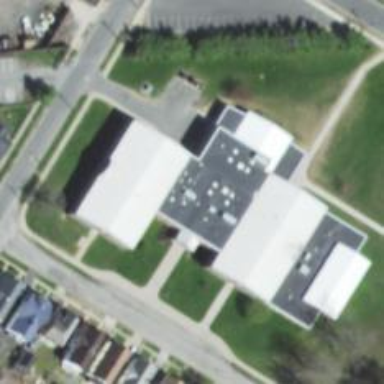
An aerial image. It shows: School.